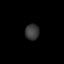
Tissue: lung
Cell type: Epithelial cells
Senescence score: 0.1892
Nuclear area (px): 217
Mean DAPI intensity: 57.834